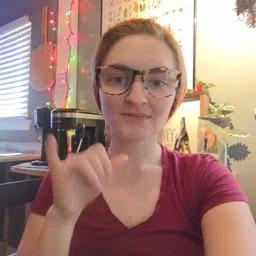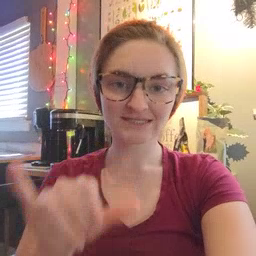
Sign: stay